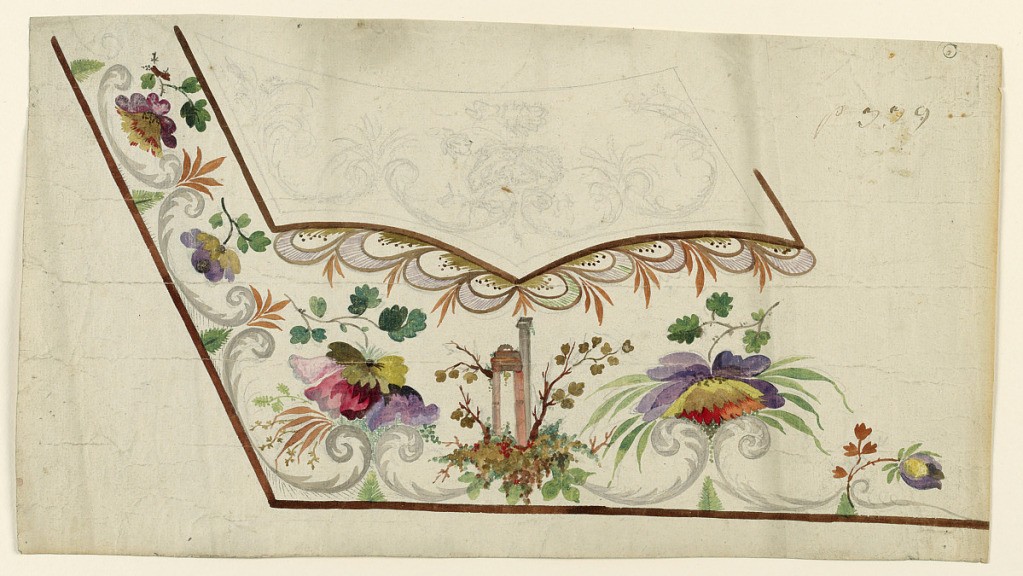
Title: Design no. 339 for a Man's Waistcoat, Unfinished
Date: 1780–1790
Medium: Graphite, brush and gouche on paper
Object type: Drawing
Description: Unfinished design for the embroidery of the left bottom corner of a man's waistcoat. Traced design on the pocket. A row of leaf scrolls along the outer edges. Bunches of flowers lie upon them. Bottom part, in the center of which the ruins of a classical temple are shown. Flower boughts in the rising stripe.